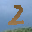
Label: 2